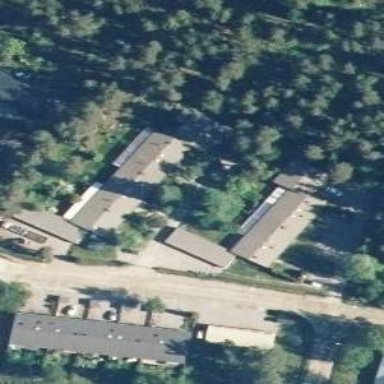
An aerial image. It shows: Terrace building.